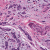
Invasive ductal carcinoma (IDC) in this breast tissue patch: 0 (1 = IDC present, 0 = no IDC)